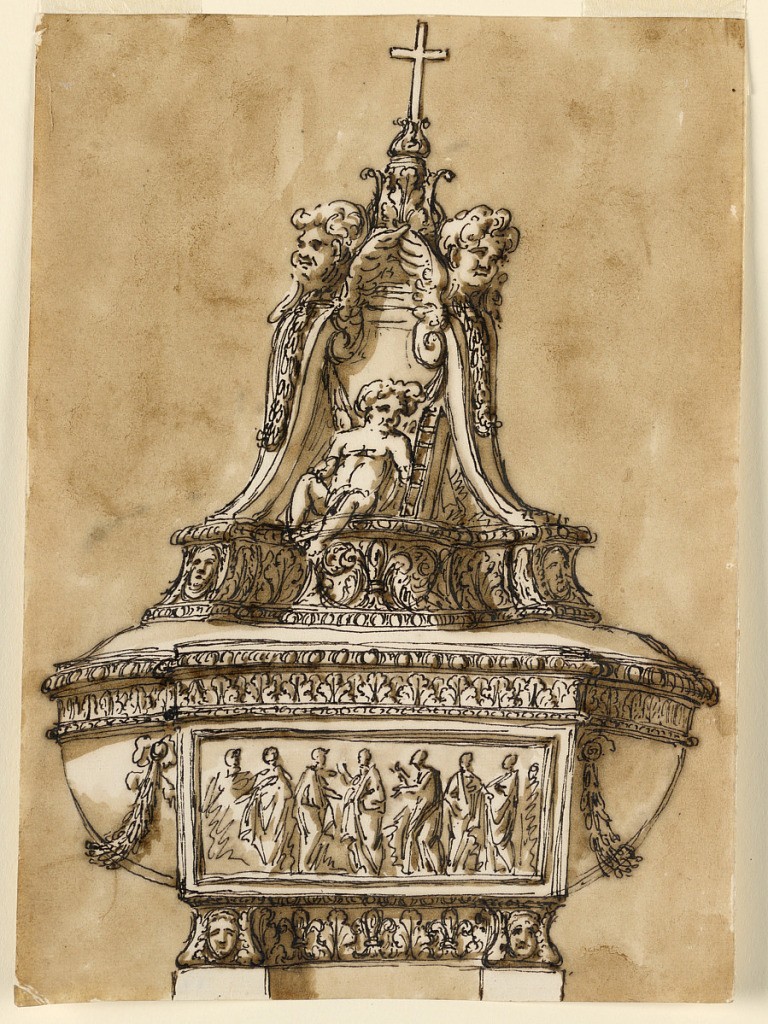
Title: Design for a Baptismal Font
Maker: Giuseppe Barberi, Italian, 1746–1809
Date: ca. 1775
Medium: Pen and brown ink, brush and brown wash on lined off-white laid paper
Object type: Drawing
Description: The plan of the bowl is like -1410, the support is a variation of that in -1420, the receding frieze being decorated alternatively with a fleur-de-lis, and an upright acanthus leaf. The front of the bowl is decorated with a framed relief, probably representing the dispatch of the Apostles, six being represented, by Christ; the lateral parts are decorated by festoons. The lid has the shape of a pedestal upon a base. On its front sits an angel, supporting with his left hand the ladder, in the background are other instruments of the Passion, as the column, the spear. Above the oblique volutes are cherubim; on top is a calix with a socket from which a cross springs. Usual background.